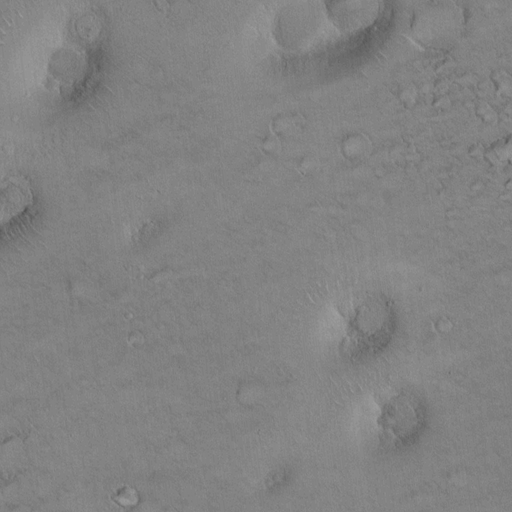
Objects detected: cone, cone, cone, cone, cone